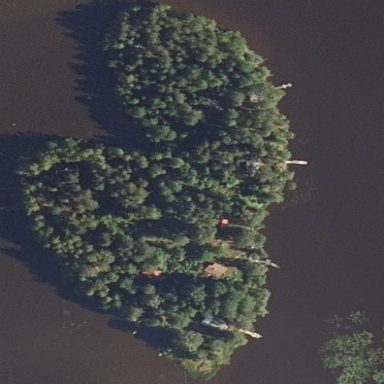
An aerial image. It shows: Islet covered with woodland.